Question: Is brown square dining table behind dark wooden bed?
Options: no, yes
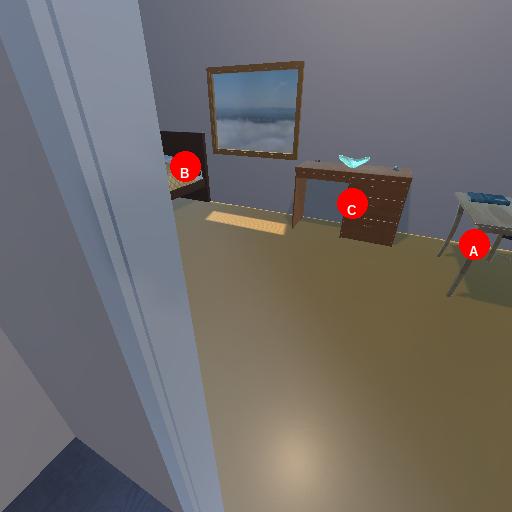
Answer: no